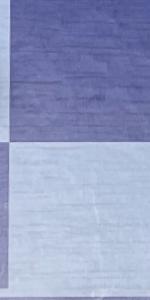
Label: Empty